Question: My app runs in WPF and Android (Windows Phone later) with mvvmcross as framework. I implemented localization with JsonLocalisation like the Babel (<URL> example and it is working fine in Android. But whatever I try in WPF I get this message;
> mvx:Warning: 0,22 Language file could not be loaded for Danish.SettingsViewModel -
FileNotFoundException: Unable to find resource file MyAppResources/Text/Danish/SettingsViewModel.json
at Cirrious.MvvmCross.Plugins.JsonLocalisation.MvxContentJsonDictionaryTextProvider.
LoadJsonFromResource(String namespaceKey, String typeKey, String resourcePath) at >Cirrious.MvvmCross.Plugins.JsonLocalisation.MvxTextProviderBuilder.LoadResources(String >whichLocalisationFolder)"
Stuart says in his video tutorial that the json translation files must be included as "Content" and not copied to the <URL> - like;

But looking at the compiled executable with "dotPeek" doesn't reveal the files.
Am I missing something obvious? Any hints would be highly appreciated. Even confirmation from somebody who has JsonLocalisation working in WPF would be nice.
Well, I tried this code in my WPF mainWindow. I understand this call is used internally in MvxWPFResourceLoader.
'''
public MainWindow()
{
....
//This return null without exceptions.
var t = Application.GetResourceStream(new Uri("MyAppResources/Text/Danish/SettingsViewModel.json", UriKind.Relative));
//This throwns an IOException; Cannot locate resource 'thisdoesnotexist/text/danish/settingsviewmodel.json'.
var y = Application.GetResourceStream(new Uri("ThisDoesNotExist/Text/Danish/SettingsViewModel.json", UriKind.Relative));
}
'''
It seems when the path if wrong an exception is thrown. When it is correct it just returns null!!?! I am a bit puzzled, any ideas?
Best regards
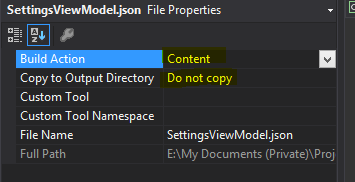
Answer: Thank you for such fast answer (and for mvvmcross!).
The link you provided is to a Babel solution with a WPF sample - exactly what I needed. I mistakenly used the one <URL>
Anyway, when looking at the sample I noticed that the json files must be included as 'Resource' and not 'Content'. That made all the difference - hurray!

Best regards